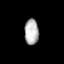
Tissue: lung
Cell type: Epithelial cells
Senescence score: 0.2338
Nuclear area (px): 350
Mean DAPI intensity: 182.897